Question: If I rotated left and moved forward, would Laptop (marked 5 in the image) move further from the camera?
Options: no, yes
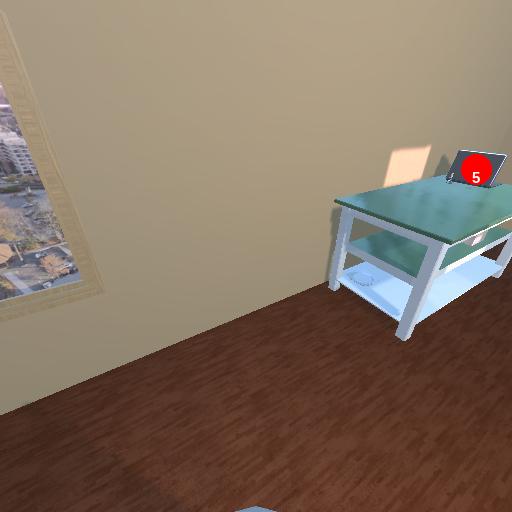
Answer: no